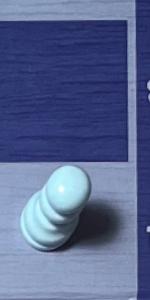
Label: Pawn_White